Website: bh-photo
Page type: customer-info-address
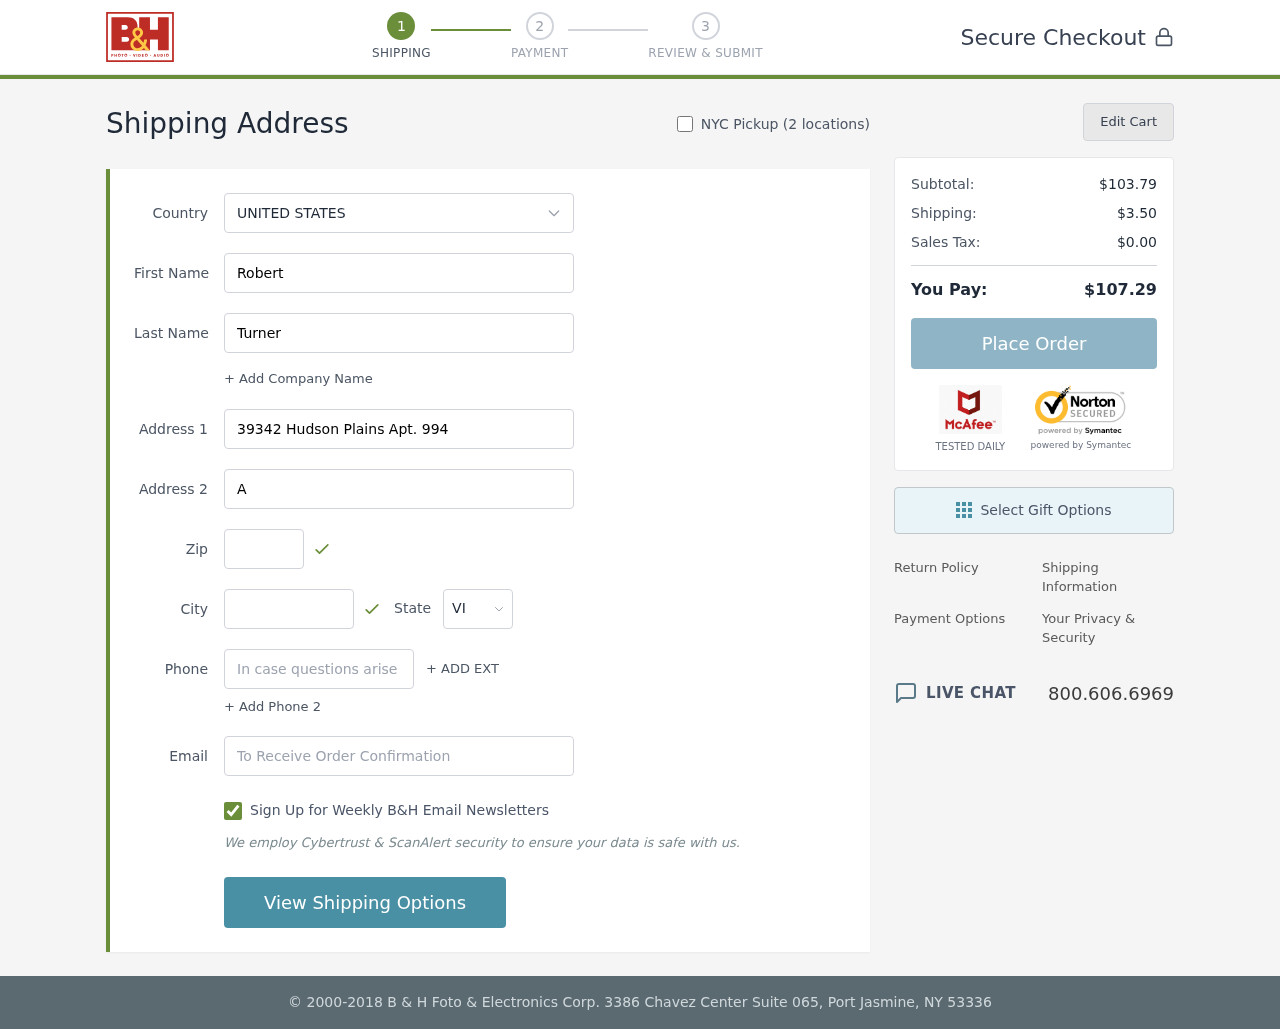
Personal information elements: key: PII_CITY
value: Holmesbury
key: PII_COUNTRY
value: United States
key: PII_EMAIL
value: robertturner@yahoo.com
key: PII_FIRSTNAME
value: Robert
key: PII_LASTNAME
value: Turner
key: PII_PHONE
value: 9997669092
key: PII_POSTCODE
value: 55868
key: PII_STATE_ABBR
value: VI
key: PII_STREET
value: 39342 Hudson Plains Apt. 994
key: PII_STREET2
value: Apt. 368
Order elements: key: ORDER_SUBTOTAL
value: $103.79
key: ORDER_SHIPPING_COST
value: $3.50
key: ORDER_TAX
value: $0.00
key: ORDER_TOTAL
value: $107.29